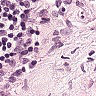
Metastatic tissue present: no